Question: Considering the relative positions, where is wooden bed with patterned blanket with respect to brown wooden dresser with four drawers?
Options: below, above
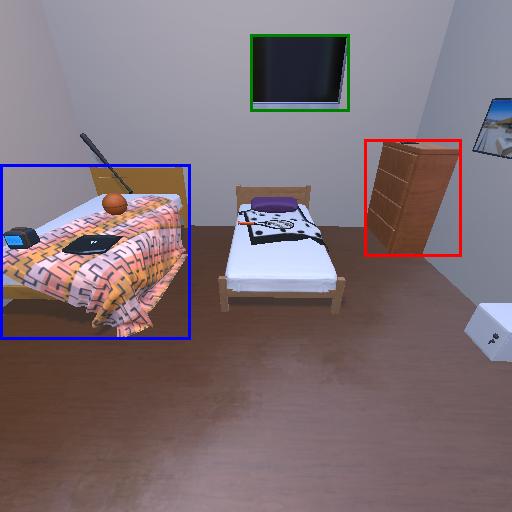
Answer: below